Aerial crown-view tile of a tropical tree (Barro Colorado Island, Panama), acquired 20250616:
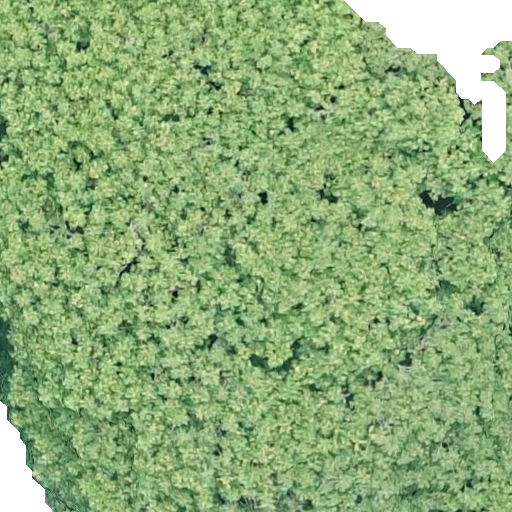
Species: Dipteryx oleifera
GBIF accepted scientific name: Dipteryx oleifera
Crown area: 643.011 m²